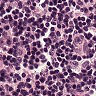
Metastatic tissue present: no